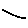
Label: line